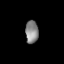
Tissue: lung
Cell type: Epithelial cells
Senescence score: 0.1622
Nuclear area (px): 293
Mean DAPI intensity: 133.304